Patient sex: M
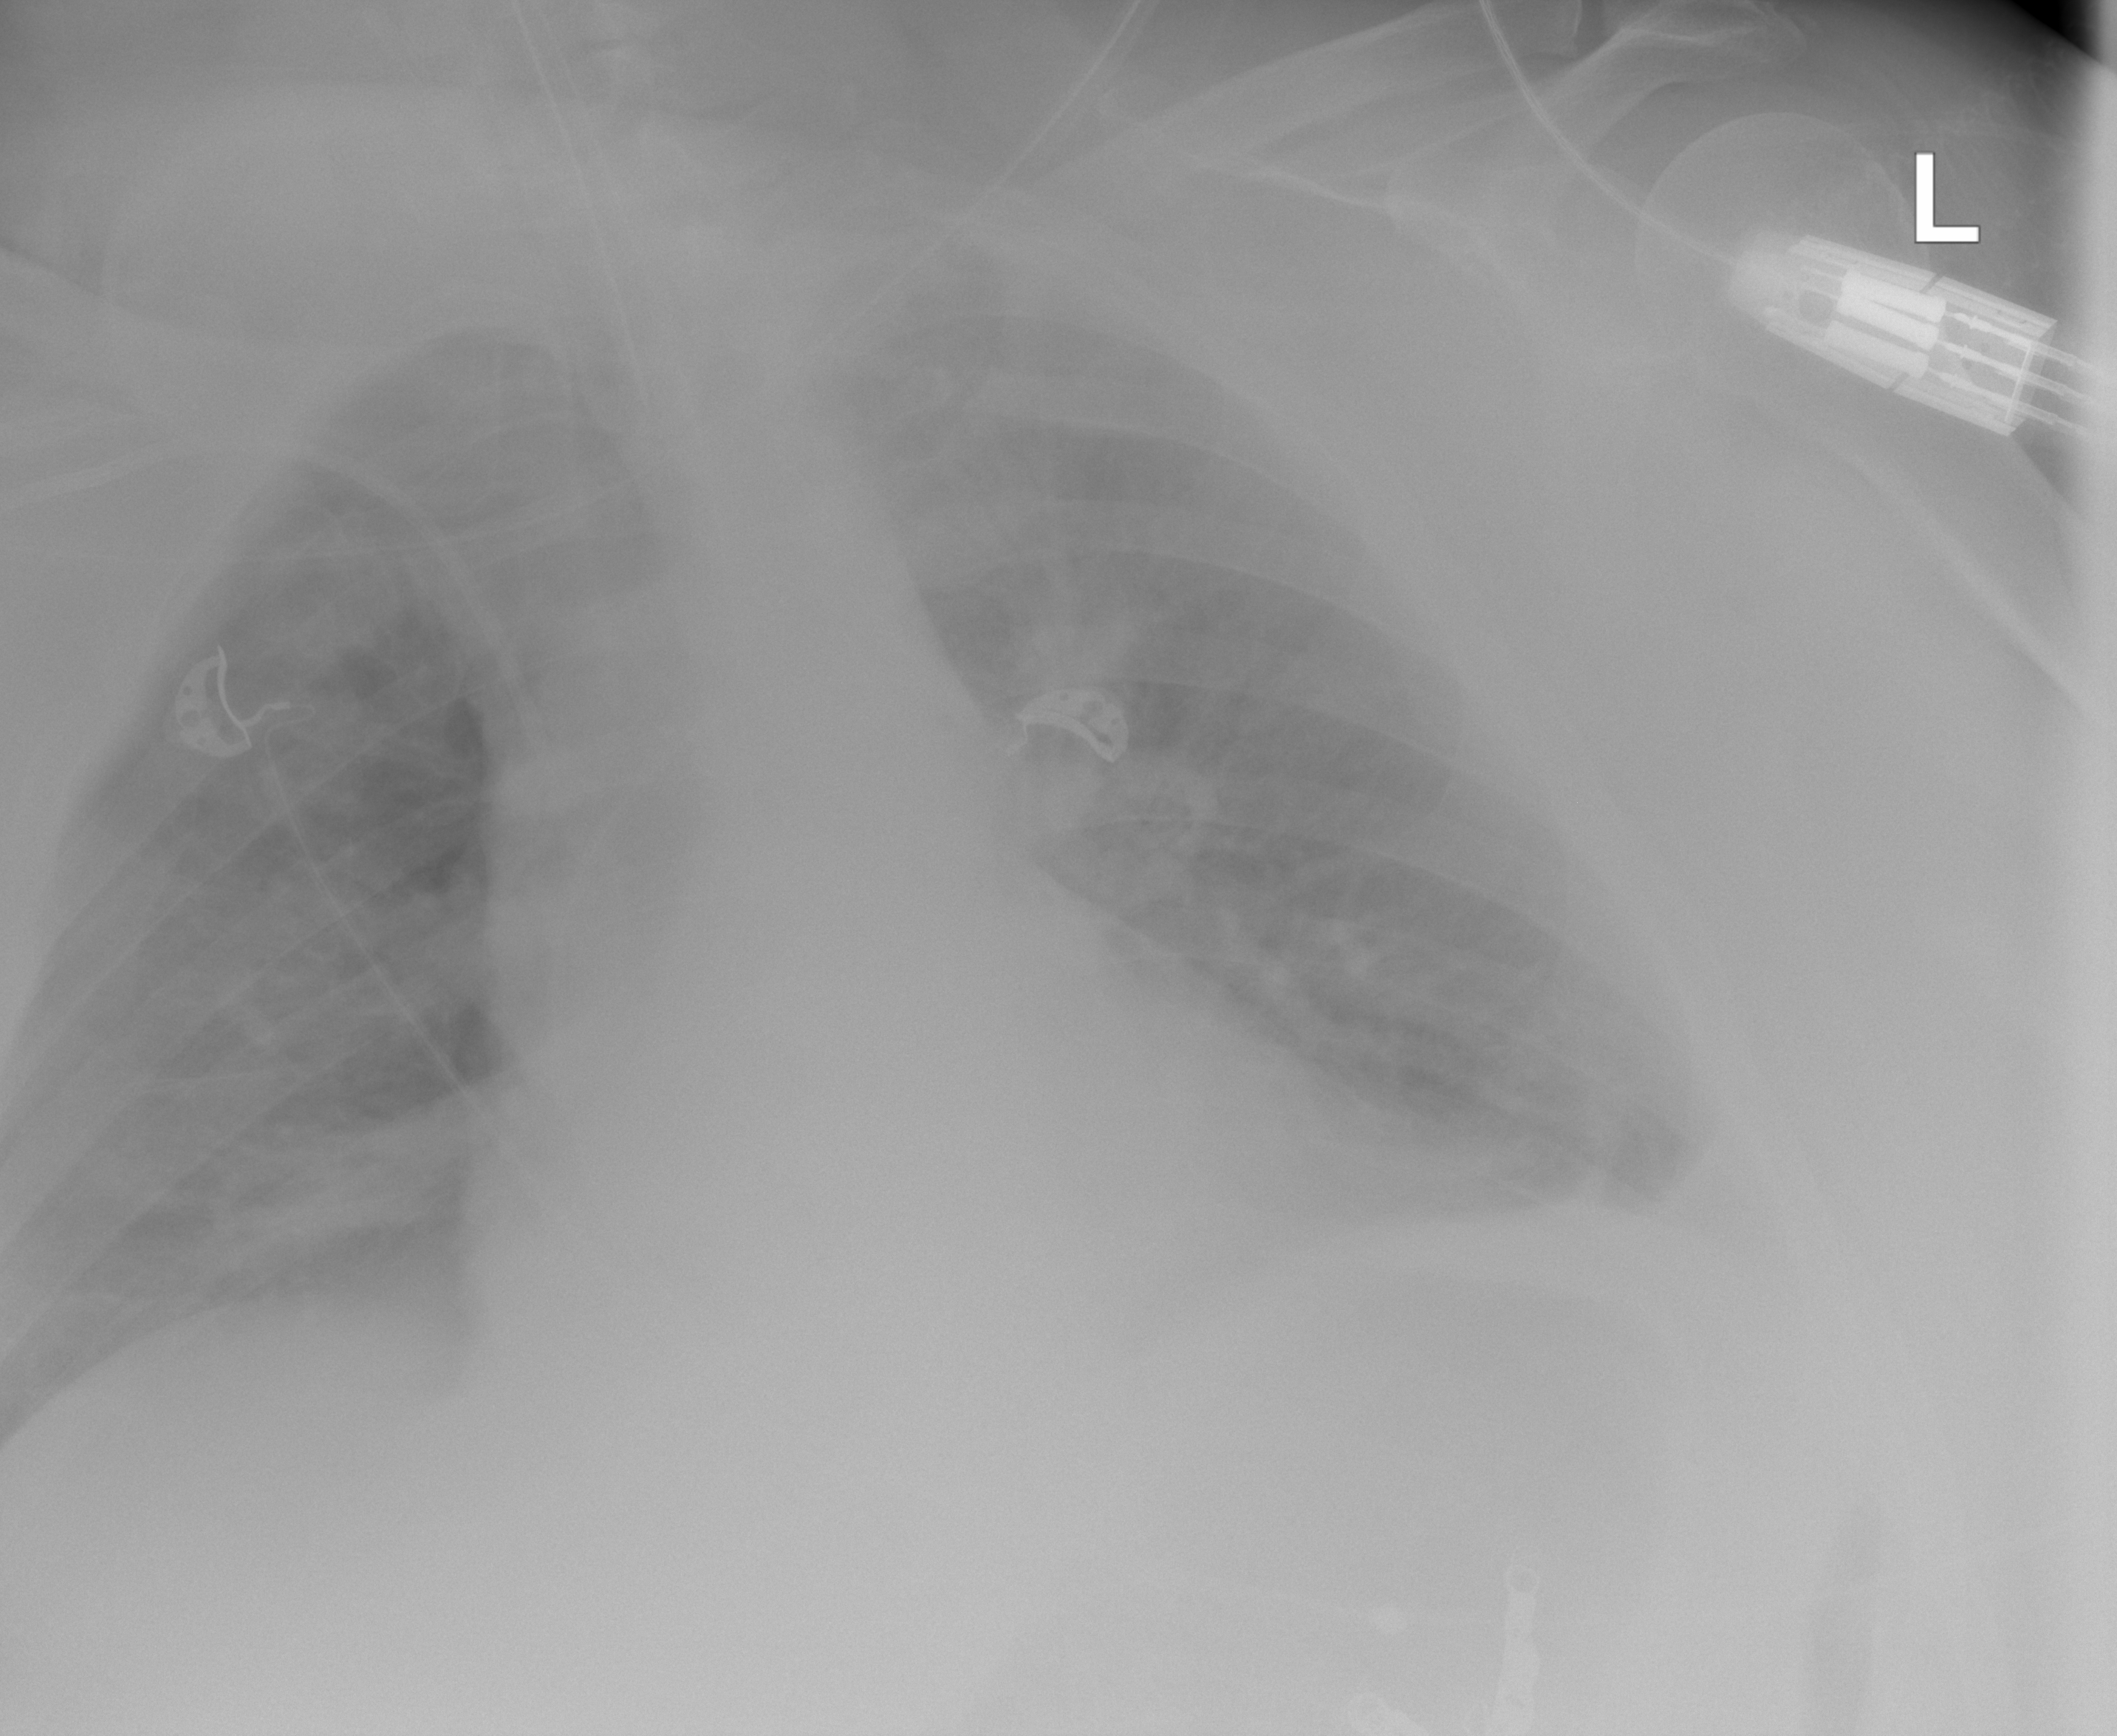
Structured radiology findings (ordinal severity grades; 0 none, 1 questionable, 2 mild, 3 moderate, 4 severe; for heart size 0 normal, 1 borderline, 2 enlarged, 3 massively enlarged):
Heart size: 2
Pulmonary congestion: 0
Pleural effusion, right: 2
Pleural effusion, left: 2
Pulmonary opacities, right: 2
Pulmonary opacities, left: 0
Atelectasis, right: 2
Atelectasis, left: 2